Question: I have created a vertical menu with sub menus. Each menu has min of 3 sub menus, and each sub menu only opens when the menu is clicked. (For this menu I need 'jQuery' support) But, I don't use 'jQuery' in any other pages SO I skipped linking 'jQuery'. Without 'jQuery' this is how it looks:without'jQuery'
**If coder can make work this without 'jQuery' your welcome or how can i make this work with 'CSS'
here is <URL> that works with 'jQuery'
can some one make this work without 'jQuery'
## Function
'''
$(function () {
$('li ul').hide();
$("#leftmenuidfrmslt li").click(function (e) {
var submenu = $(this).children("ul");
if (!$(submenu).is(":visible")) {
$('li ul').slideUp("fast");
submenu.slideDown("fast");
} else {
submenu.slideUp("fast");
}
});
});
'''
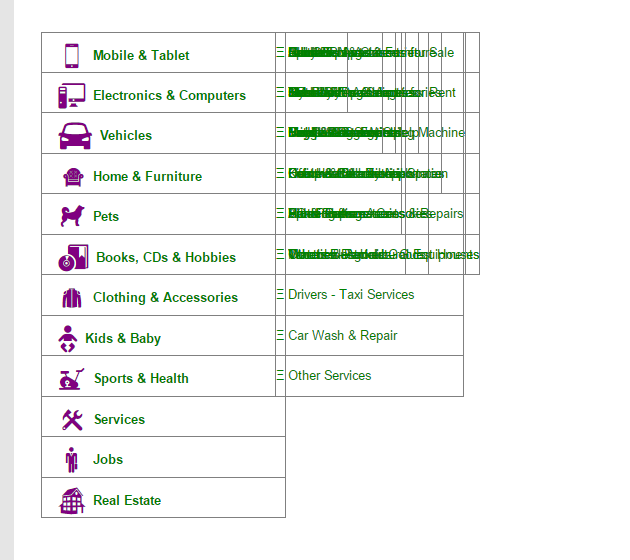
Answer: I would propose a solution without jquery. You should add some classes to css and apply them to appropriate UL-tags in your html-code. here is a <URL> Here the javascript source code is:
'''
function getXmlHttp(){
try {
return new ActiveXObject("Msxml2.XMLHTTP");
} catch (e) {
try {
return new ActiveXObject("Microsoft.XMLHTTP");
} catch (ee) {
}
}
if (typeof XMLHttpRequest!='undefined') {
return new XMLHttpRequest();
}
}
function hide(node){
node.style.display='none';
}
function func(e){
e.preventDefault();
var q = getXmlHttp();
var url = this.getAttribute('href');
q.open('GET', url , false);
q.send(null);
var result = 'File '+url+' not found.';
if(q.status == 200) {
result = q.responseText;
}
document.querySelector('.page').innerHTML = result;
document.querySelector('#leftmenu').style.width = '70px';
var items = document.querySelectorAll('li ul, #leftmenu b');
for (var i=0; i<items.length; i++) {
hide(items[i]);
}
this.removeEventListener('click',func(),false);
}
function slideUp(node){
node.setAttribute('class', "submenu hidden");
}
function slideDown(node){
node.setAttribute('class', "submenu visible");
}
function switchSubMenu(){
var ch = this.children;
for(var i=0; i<ch.length; i++) {
if (ch[i].nodeName == 'UL') {
var v = document.getElementsByClassName("visible");
if (v) {
for(var j=0; j<v.length; j++){
if(v[j] != ch[i]) {
slideUp(v[j]);
}
}
}
ch[i].getAttribute('class') == "submenu hidden" ? slideDown(ch[i]) : slideUp(ch[i]);
}
}
}
var sm = document.querySelectorAll('.submenu');
for(var i=0; i<sm.length; i++) {
slideUp(sm[i]);
sm[i].parentNode.addEventListener("click",switchSubMenu, false);
}
var links = document.querySelectorAll('.reveal');
for(var j=0; j<links.length; j++) {
links[j].addEventListener("click",func, false);
}
'''